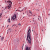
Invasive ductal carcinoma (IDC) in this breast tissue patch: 0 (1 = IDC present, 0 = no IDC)